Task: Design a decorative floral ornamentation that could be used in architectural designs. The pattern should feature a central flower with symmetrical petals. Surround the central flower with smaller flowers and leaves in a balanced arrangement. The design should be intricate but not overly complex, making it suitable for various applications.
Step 994:
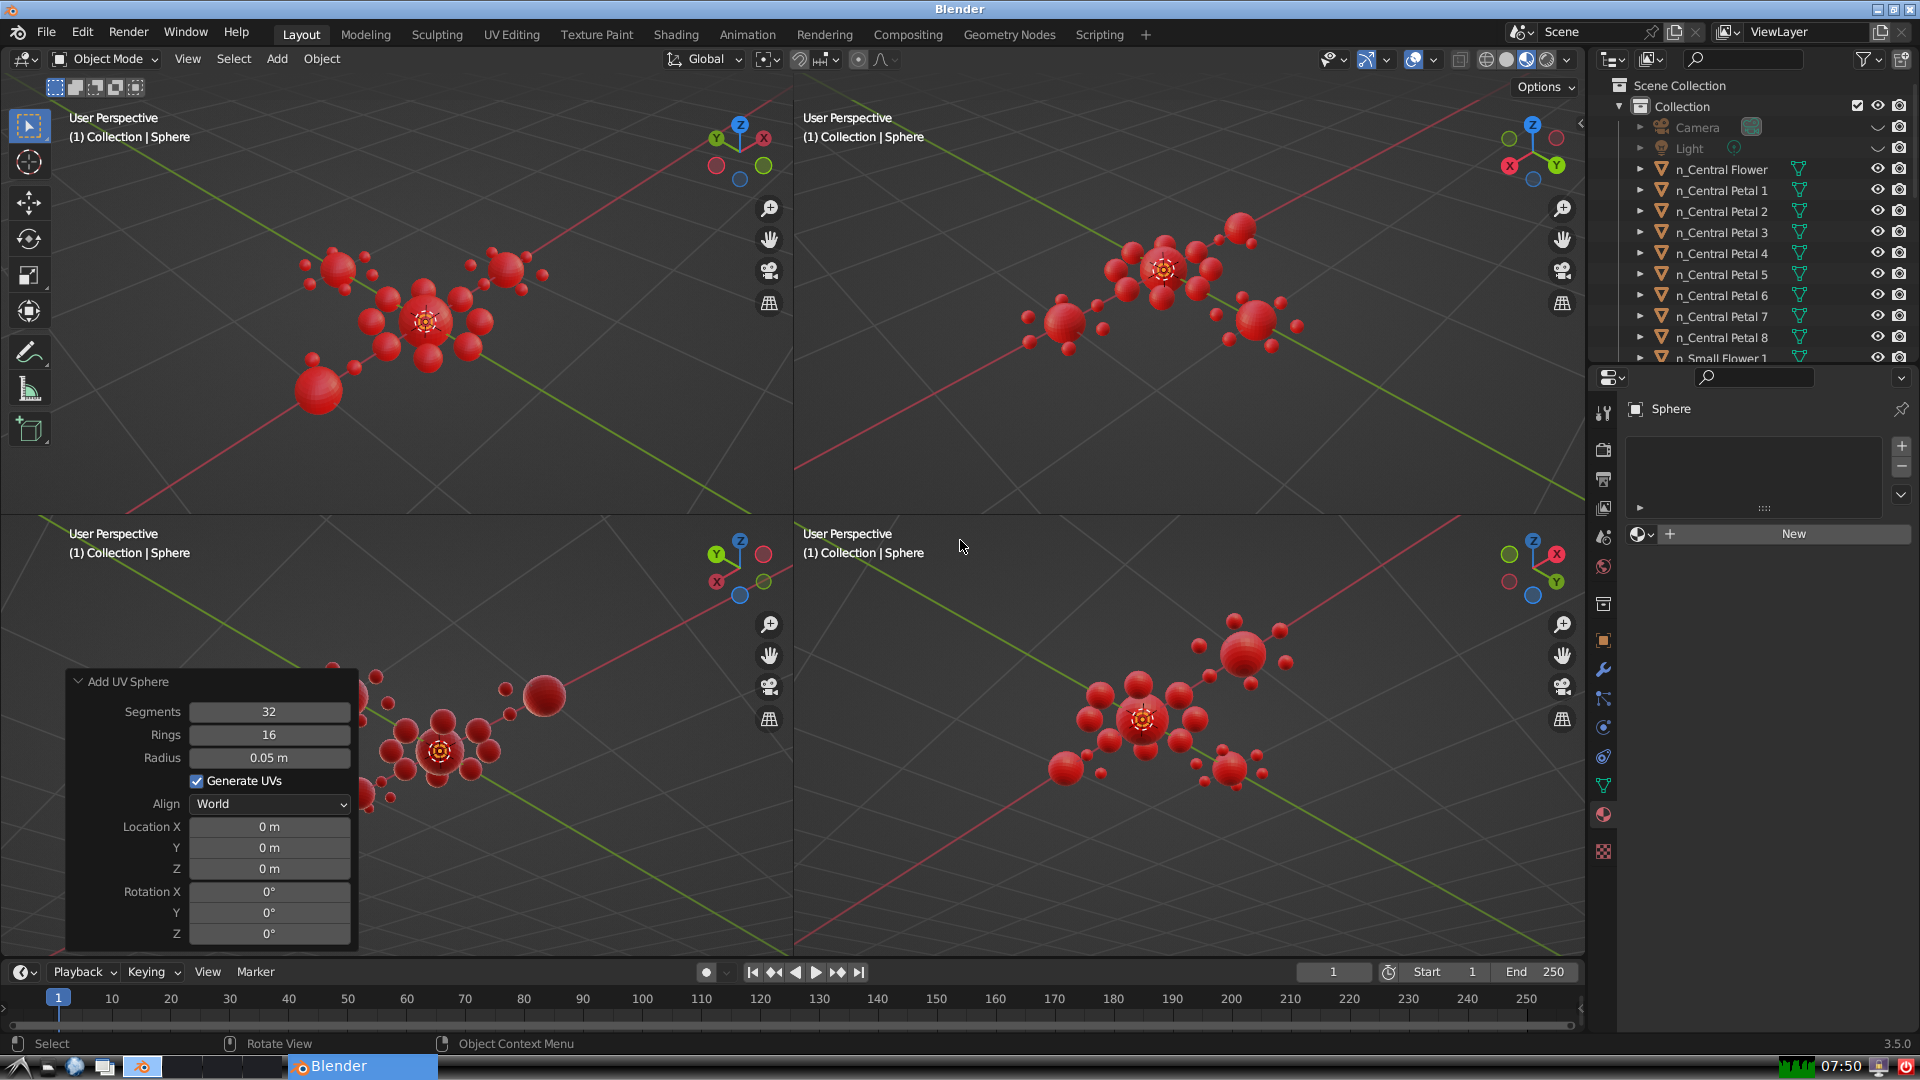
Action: {"key_press": ['Ctrl, Home']}